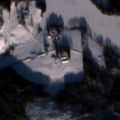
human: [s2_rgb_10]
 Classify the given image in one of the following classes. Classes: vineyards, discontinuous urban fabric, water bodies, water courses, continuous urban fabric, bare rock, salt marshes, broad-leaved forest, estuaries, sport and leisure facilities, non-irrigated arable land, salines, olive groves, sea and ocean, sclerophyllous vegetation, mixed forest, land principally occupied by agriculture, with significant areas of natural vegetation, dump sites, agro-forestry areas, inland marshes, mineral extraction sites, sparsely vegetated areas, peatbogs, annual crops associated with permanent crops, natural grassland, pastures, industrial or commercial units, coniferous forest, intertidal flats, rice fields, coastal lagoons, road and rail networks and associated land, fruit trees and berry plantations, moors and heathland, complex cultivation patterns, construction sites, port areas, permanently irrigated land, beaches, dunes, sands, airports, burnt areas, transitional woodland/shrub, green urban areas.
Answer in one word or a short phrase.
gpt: land principally occupied by agriculture, with significant areas of natural vegetation, coniferous forest, mixed forest, water bodies